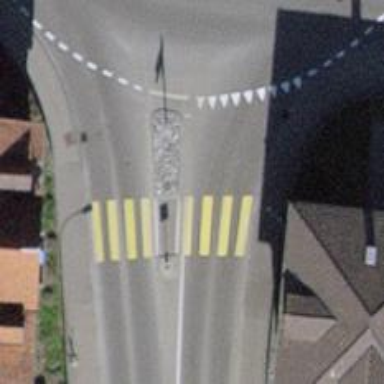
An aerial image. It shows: Uncontrolled zebra crossing on the road.